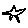
Label: star